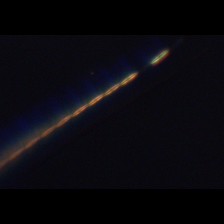
Taxon: Psuedo-nitzschia
Group: Diatoms